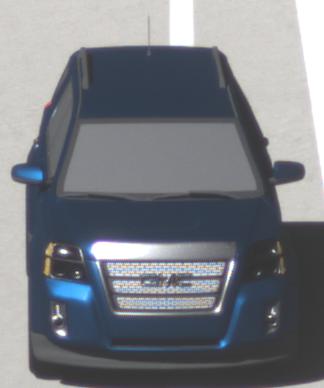
Make: GMC
Model: Terrain
Detailed model: Gen. 1
Model produced from: 2009
Model produced until: 2017
Doors: 5
Color: blue
Road condition: dry road
Daytime: morning or afternoon
Contrast: high contrast